Question: I need to know which ID process I need to attach to debug my website remotely. My website is hosted on a virtual machine with Windows Server 2003 and I am debugging with Visual Studio 2010.
W3WP process was the name expected on my task manager, I think I am missing something.
Can anyone advice me on this?
These are all the process with that start with 'w'

Also I tried to add dllhost.exe, but when I put a breakpoint it says that the table symbols is not loading properly. Do I need to attach a .pdb file?
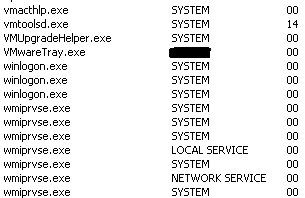
Answer: To see the IIS process running, you need to open a browser and search the url that is publish. Otherwise the process will not run and you will never see it on the Task Manager. This is different for Windows Server 2008, there the IIS process is running all the time.